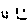
Label: smiley face